（2025·上海长宁·二模）椭圆具有如下光学性质：如图，$F_1(-c,0),F_2(c,0)$ 分别是椭圆$\dfrac{x^2}{a^2}+\dfrac{y^2}{b^2}=1$的左、右焦点，从点$F_1$发出的光线在到达椭圆上的点$P$后，经过到达点的切线反射后经过点$F_2$，有以下两个命题：

\noindent
\textcircled{1} 若$P$是椭圆上除长轴端点外的一点，设法线与$x$轴的交点为$M(t,0)$，则$t\in\left(-\dfrac{c^2}{a},\dfrac{c^2}{a}\right)$

\noindent
\textcircled{2} 若从$F_1$发出的光线，经椭圆两次反射后，第一次回到$F_1$所经过的路程为$8c$，则该椭圆的离心率为$\dfrac{1}{2}$；

\noindent
则以下说法正确的是（\quad ）

% 精准实现A/C缩进、A/B同行、C/D同行，选项括号不紧贴
\noindent\hspace{1em}A. \textcircled{1} 是真命题，\textcircled{2} 是真命题 \quad B. \textcircled{1} 是真命题，\textcircled{2} 是假命题\

\noindent\hspace{1em}C. \textcircled{1} 是假命题，\textcircled{2} 是真命题 \quad D. \textcircled{1} 是假命题，\textcircled{2} 是假命题
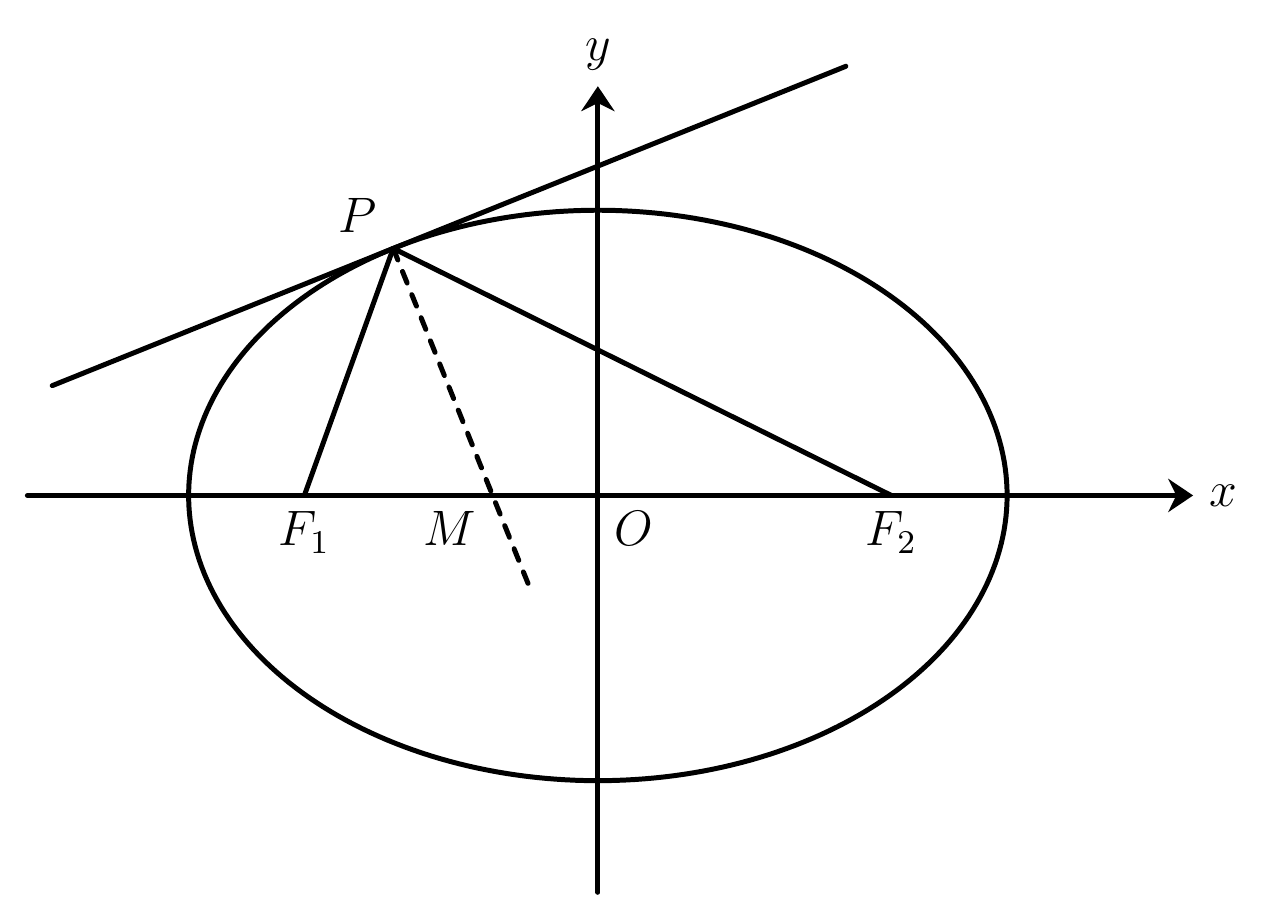
【解答】
\noindent
【答案】A

\vspace{0.5cm}
\noindent
【分析】设$P(x_0,y_0)$，通过求导可得椭圆$\dfrac{x^2}{a^2}+\dfrac{y^2}{b^2}=1$在点$P(x_0,y_0)$处的切线的斜率为$k=-\dfrac{b^2x_0}{a^2y_0}$，由法线和切线垂直可得$t=\dfrac{c^2x_0}{a^2}$，即可判断\textcircled{1}；由已知结合椭圆的定义可得$4a=8c$，即可判断\textcircled{2}。

\vspace{0.5cm}
\noindent
【详解】设$P(x_0,y_0)$，因为$\dfrac{x^2}{a^2}+\dfrac{y^2}{b^2}=1$，所以$y=\pm b\sqrt{1-\dfrac{x^2}{a^2}}$，

\noindent
当$y = b\sqrt{1-\dfrac{x^2}{a^2}}$时，$y' = \dfrac{-\dfrac{b}{a}x}{\sqrt{a^2-x^2}}$，

\noindent
所以在点$P(x_0,y_0)$处的切线的斜率为
\[
k = \dfrac{-\dfrac{b}{a}x_0}{\sqrt{a^2-x_0^2}} = \dfrac{-\dfrac{b}{a}x_0}{\sqrt{\dfrac{a^2y_0^2}{b^2}}} = -\dfrac{b^2x_0}{a^2y_0},
\]

\noindent
同理可得当$y = -b\sqrt{1-\dfrac{x^2}{a^2}}$时，在点$P(x_0,y_0)$处的切线的斜率为$k = -\dfrac{b^2x_0}{a^2y_0}$，

\noindent
所以椭圆$\dfrac{x^2}{a^2}+\dfrac{y^2}{b^2}=1$在点$P(x_0,y_0)$处的切线的斜率为$k = -\dfrac{b^2x_0}{a^2y_0}$，

\noindent
因为$M(t,0)$，所以$k_{PM} = \dfrac{y_0}{x_0-t}$，

\noindent
因为$k_{PM} \cdot k = -1$，所以
\[
\dfrac{y_0}{x_0-t} \cdot \left(-\dfrac{b^2x_0}{a^2y_0}\right) = -1,
\]

\noindent
所以
\[
t = x_0 - \dfrac{b^2x_0}{a^2} = \dfrac{a^2x_0 - b^2x_0}{a^2} = \dfrac{c^2x_0}{a^2},
\]

\noindent
因为$x_0 \in (-a,a)$，所以$t \in \left(-\dfrac{c^2}{a},\dfrac{c^2}{a}\right)$，故\textcircled{1}\ 是真命题；

\noindent
因为$F_1$发出的光线在到达椭圆上的点$P$后，经过到达点的切线反射后经过点$F_2$，

\noindent
所以两次反射后，第一次回到$F_1$所经过的路程为$4a$，

\noindent
所以$4a = 8c$，所以$e = \dfrac{c}{a} = \dfrac{1}{2}$，故\textcircled{2}\ 是真命题.

\noindent
故选：A.